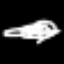
Label: donut